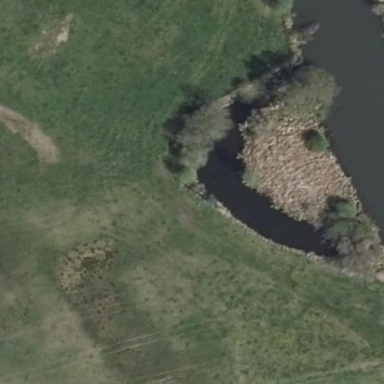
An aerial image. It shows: Natural oxbow water feature.